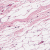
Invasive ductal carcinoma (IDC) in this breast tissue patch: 0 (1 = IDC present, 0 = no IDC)